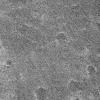
Atmospheric dust classification: not_dusty